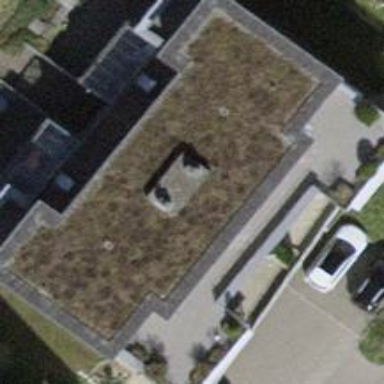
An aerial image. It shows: Flat-roofed apartment building.